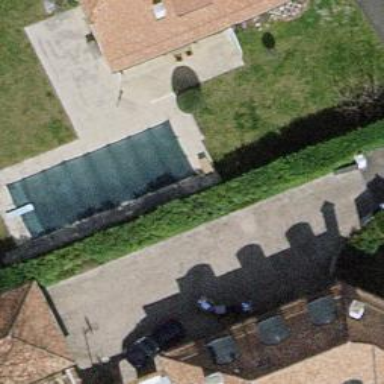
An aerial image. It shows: Swimming pool located in leisure land.